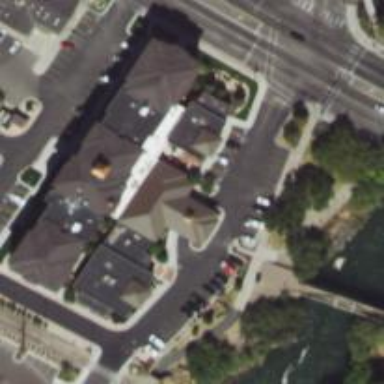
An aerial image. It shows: Street-side parking area.